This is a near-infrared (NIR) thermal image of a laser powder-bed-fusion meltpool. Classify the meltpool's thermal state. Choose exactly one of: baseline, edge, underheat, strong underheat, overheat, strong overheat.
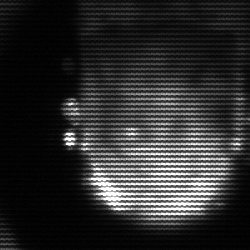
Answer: baseline